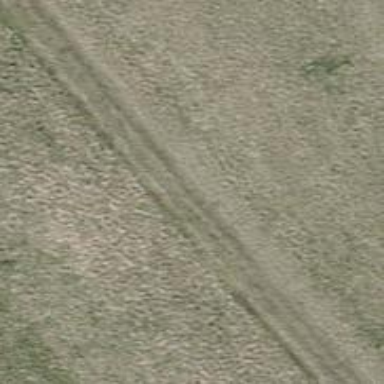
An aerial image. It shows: Grass track with grade 5 tracktype.